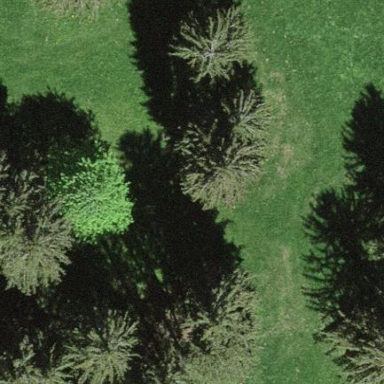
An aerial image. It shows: Beautiful woodland area.